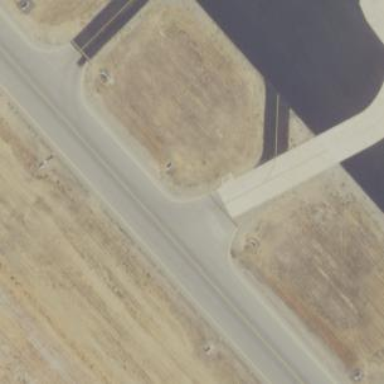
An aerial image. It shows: View of taxiway at the airport.